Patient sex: M
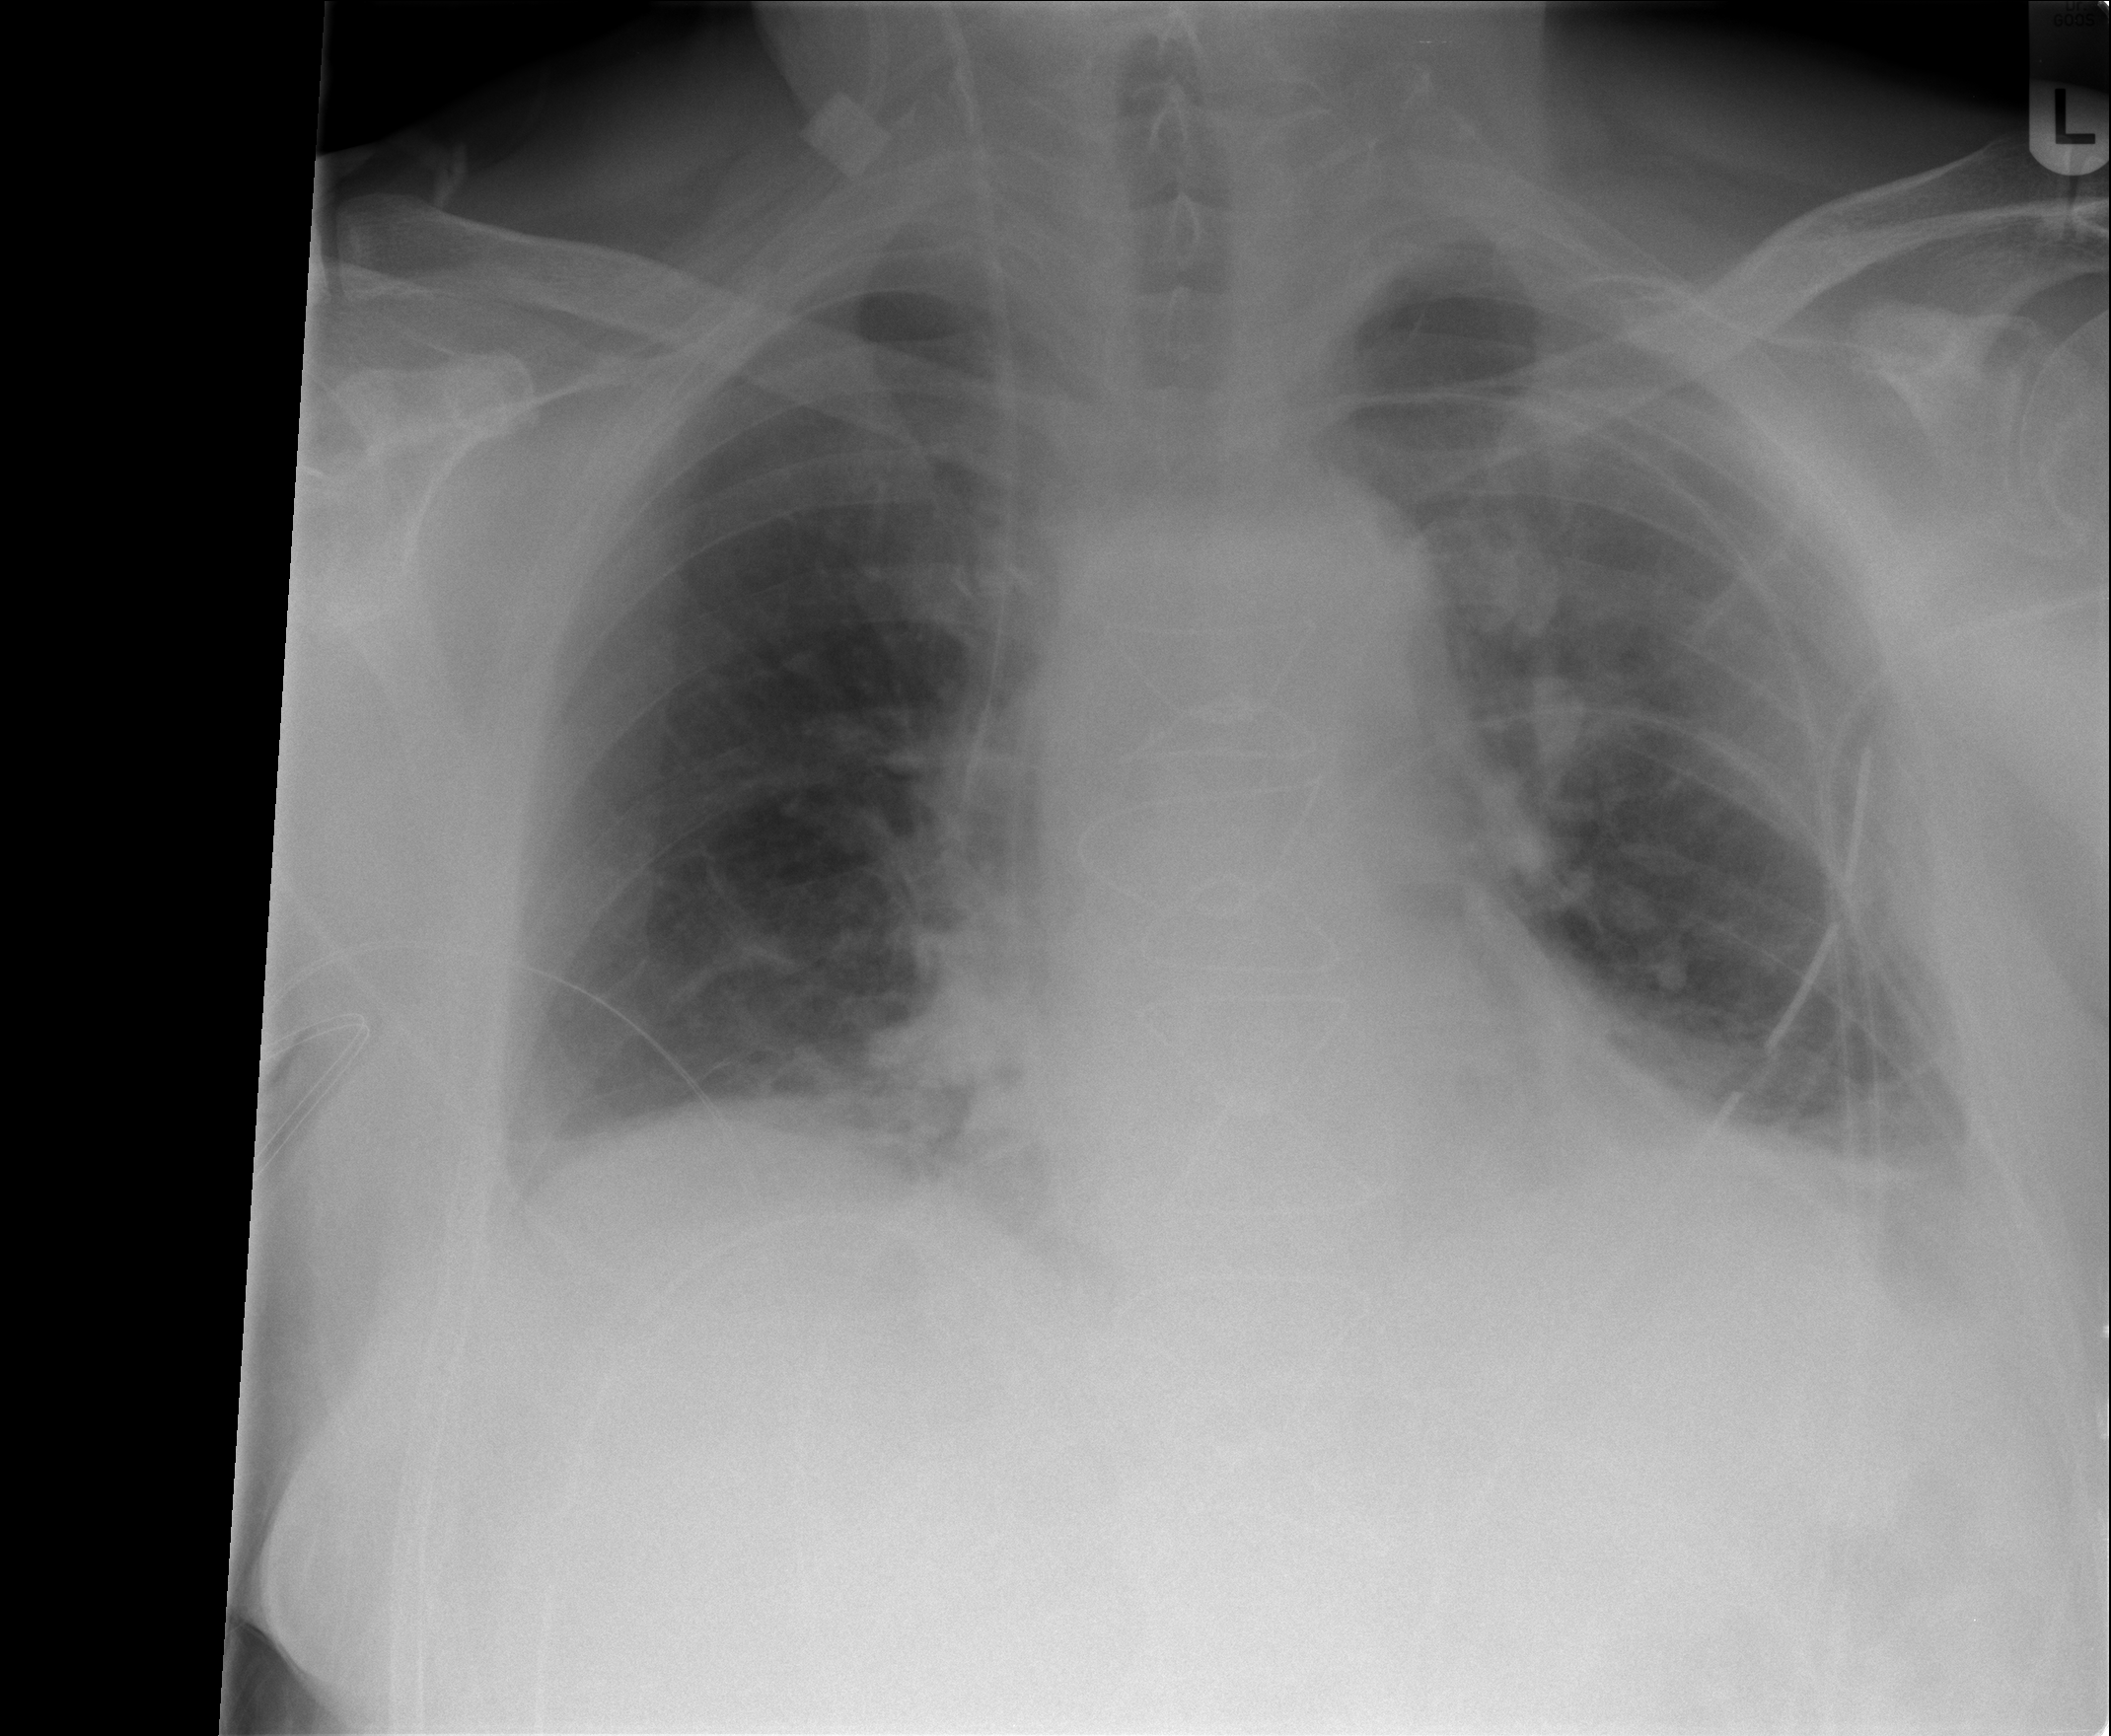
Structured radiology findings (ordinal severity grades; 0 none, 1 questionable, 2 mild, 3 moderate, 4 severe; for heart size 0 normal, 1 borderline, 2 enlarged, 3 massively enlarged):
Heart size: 0
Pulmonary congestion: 2
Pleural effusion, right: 2
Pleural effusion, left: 2
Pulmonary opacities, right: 0
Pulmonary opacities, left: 2
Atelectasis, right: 2
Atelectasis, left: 2